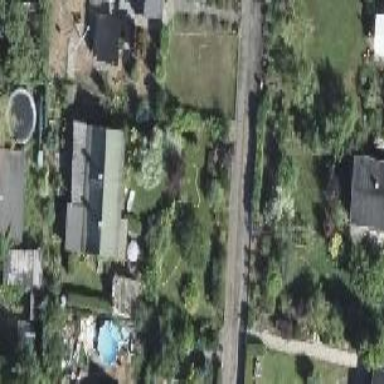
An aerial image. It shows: Plot within allotments.